Question: I m actually developping an application with angularjs, and I m facing a problem with $http, and the result of an asynchronous service request to my webservice.
Actually, I m using this code :
'''
var promise = undefined;
UserService.getAll = function (callback) {
promise = $http({
url: __ADRS_SRV__ + "users",
method: "GET",
isArray: true
}).success(function(data){
return data;
}).error(function(data){
return $q.reject(data);
});
return promise;
}
'''
This doesnt work, and give me some stuff like, I dont know why :

To know : in my controller, I want to use a really simple syntax like
'''
var data = UserService.getAll();
'''
Do you have any idea how should I process to access my data correctly ?
Thanks for advance
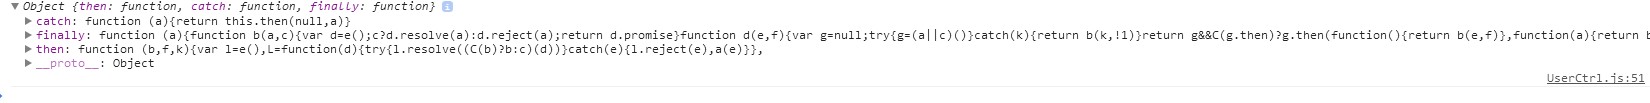
Answer: you get the promise in return. There are multiple ways to use this promise.
(Use promise in service and return reference of an object):
'''
UserService.getAll = function () {
var dataWrapper = {
myData: {},
error: null
};
$http({
url: __ADRS_SRV__ + "users",
method: "GET",
isArray: true
}).success(function(data){
dataWrapper.myData = data;
}).error(function(data){
dataWrapper.error = true;
return $q.reject(data);
});
return dataWrapper;
}
'''
(Return promise and use it directly in the controller):
'''
// service
UserService.getAll = function () {
return $http({
url: __ADRS_SRV__ + "users",
method: "GET",
isArray: true
});
}
// controller
var promise = UserService.getAll();
promise.success(function(data) {
$scope.data = data;
});
'''
(Use regular callback):
'''
// service
UserService.getAll = function (cb) {
$http({
url: __ADRS_SRV__ + "users",
method: "GET",
isArray: true
}).success(cb);
}
// controller
UserService.getAll(function(data) {
$scope.data = data;
});
'''